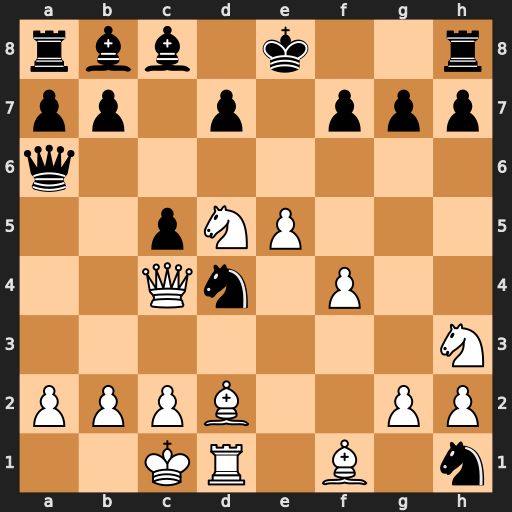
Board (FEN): rbb1k2r/pp1p1ppp/q7/2pNP3/2Qn1P2/7N/PPPB2PP/2KR1B1n
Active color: w
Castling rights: kq
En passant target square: -
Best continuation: Qxc5 Nb3+ cxb3